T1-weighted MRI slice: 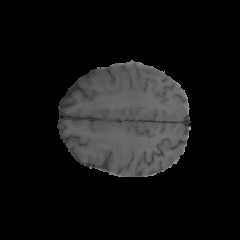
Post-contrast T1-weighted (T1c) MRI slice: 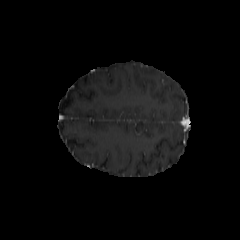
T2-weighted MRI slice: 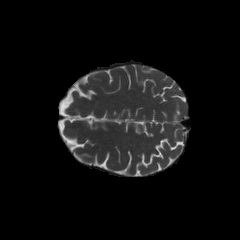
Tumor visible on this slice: no